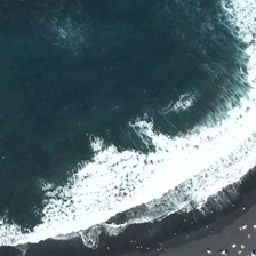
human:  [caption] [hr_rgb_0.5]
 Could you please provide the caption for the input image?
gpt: The sea is dark blue and the waves are white.

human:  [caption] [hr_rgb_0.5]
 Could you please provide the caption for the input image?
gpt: The sea is dark blue and the waves are white.

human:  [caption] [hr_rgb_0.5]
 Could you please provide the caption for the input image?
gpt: The sea is dark blue and the waves are white.

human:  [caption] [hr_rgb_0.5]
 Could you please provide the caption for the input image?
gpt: The sea is dark blue and the waves are white.

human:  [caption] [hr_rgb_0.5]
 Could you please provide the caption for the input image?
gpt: The sea is dark blue and the waves are white.